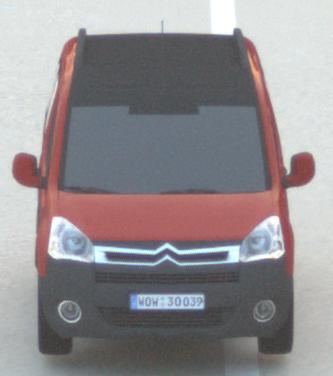
Make: Citroen
Model: Berlingo Kombi VTi 120
Detailed model: Berlingo (II) Kombi
Model produced from: 2009/12
Model produced until: 2012/03
Doors: 5
Color: red
Road condition: dry road
Daytime: dawn
Contrast: low contrast